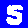
Digit: 5